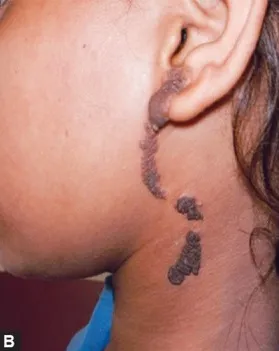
Extension of the lesion.
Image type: medical_photograph (other_medical_photograph)